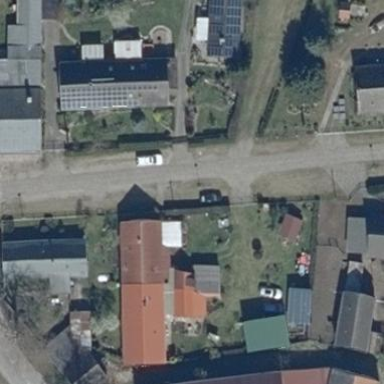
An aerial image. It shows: Simple and straightforward house.